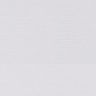
Metastatic tissue present: no